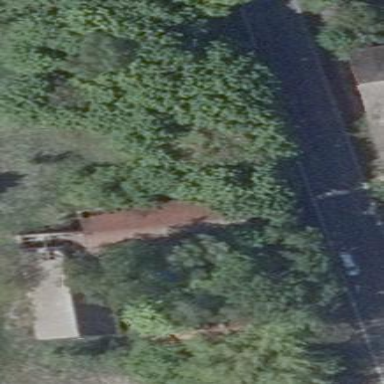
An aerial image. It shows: Ruins of building.